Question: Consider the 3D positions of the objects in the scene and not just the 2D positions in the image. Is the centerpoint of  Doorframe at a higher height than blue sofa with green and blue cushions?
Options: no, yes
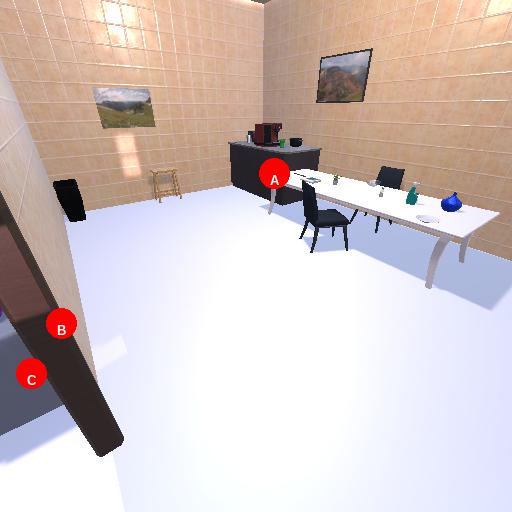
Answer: no